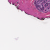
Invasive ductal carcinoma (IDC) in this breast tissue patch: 0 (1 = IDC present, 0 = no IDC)